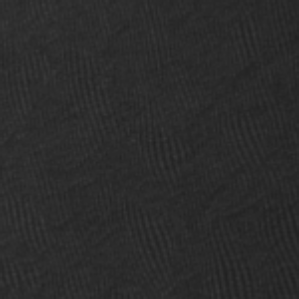
Label: frost